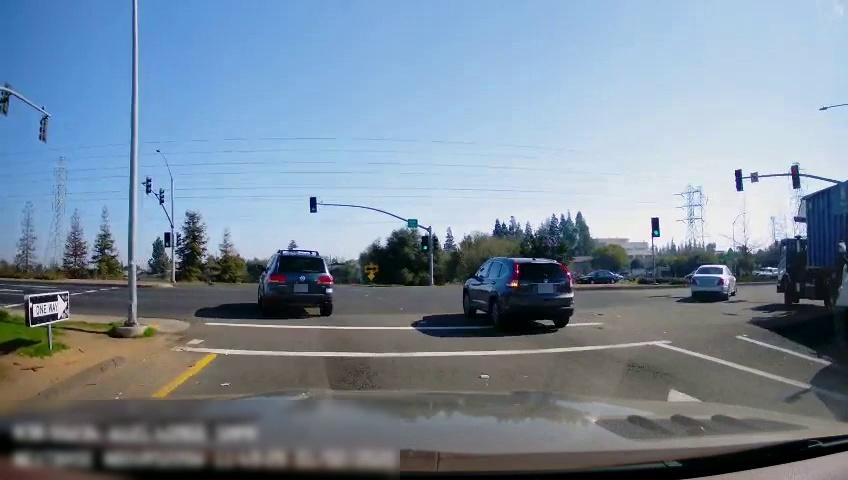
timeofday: Day
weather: Sunny
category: Drivable Space
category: Vehicles | Truck
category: Vehicles | Truck
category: Vehicles | Car
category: Vehicles | Car
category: Vehicles | SUV
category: Vehicles | SUV
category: Lanes | Current Lane
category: Lanes | Current Lane
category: Lanes | Alternate Lane
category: Lanes | Alternate Lane
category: Traffic | Lights
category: Traffic | Signs
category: Traffic | Lights
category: Traffic | Lights
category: Traffic | Lights
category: Traffic | Signs
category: Traffic | Lights
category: Traffic | Lights
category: Traffic | Lights
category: Traffic | Lights
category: Traffic | Lights
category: Traffic | Lights
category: Traffic | Lights
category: Traffic | Lights
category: Traffic | Signs
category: Traffic | Signs